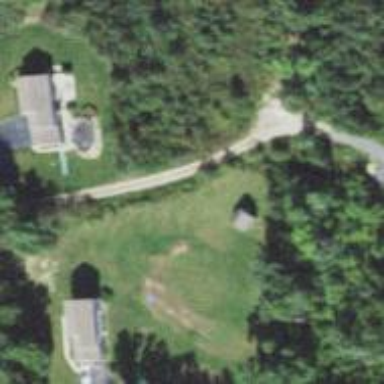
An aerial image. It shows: Residential driveway.